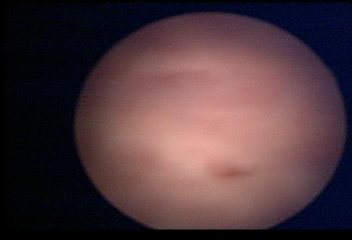
Modality: WLC
Class: Normal mucosa
Bladder cancer association: No